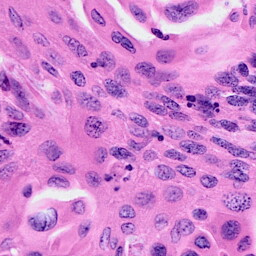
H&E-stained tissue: Cervix